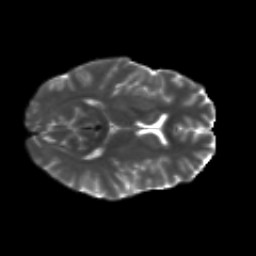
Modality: T2w
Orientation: axial
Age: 21
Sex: female
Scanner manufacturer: siemens
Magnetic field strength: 3 T
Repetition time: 8.8 s
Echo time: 0.085 s